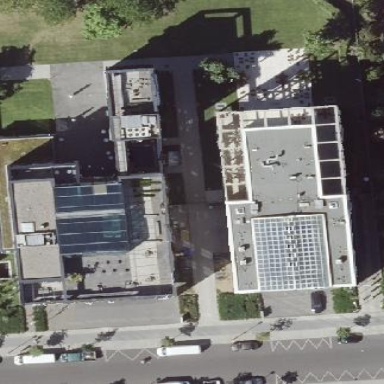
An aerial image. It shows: Embassy building.